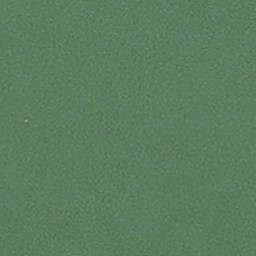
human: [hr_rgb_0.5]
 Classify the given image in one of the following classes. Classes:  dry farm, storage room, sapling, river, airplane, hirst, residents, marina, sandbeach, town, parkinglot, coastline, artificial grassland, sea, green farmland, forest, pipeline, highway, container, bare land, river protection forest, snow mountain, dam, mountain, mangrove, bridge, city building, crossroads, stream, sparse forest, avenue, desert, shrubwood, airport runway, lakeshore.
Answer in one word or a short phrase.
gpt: sea